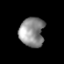
Tissue: prostate
Cell type: T cells
Senescence score: 0.3257
Nuclear area (px): 713
Mean DAPI intensity: 141.236